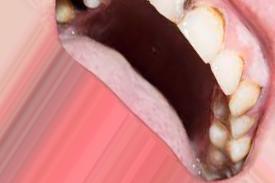
Condition: Caries